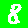
Digit: 8